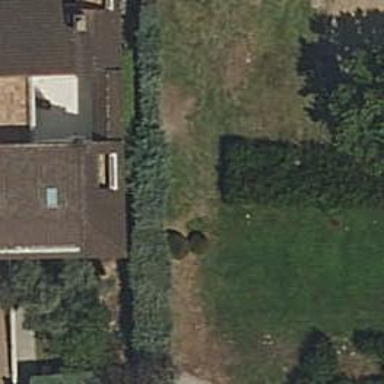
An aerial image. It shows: Retaining wall.